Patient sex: M
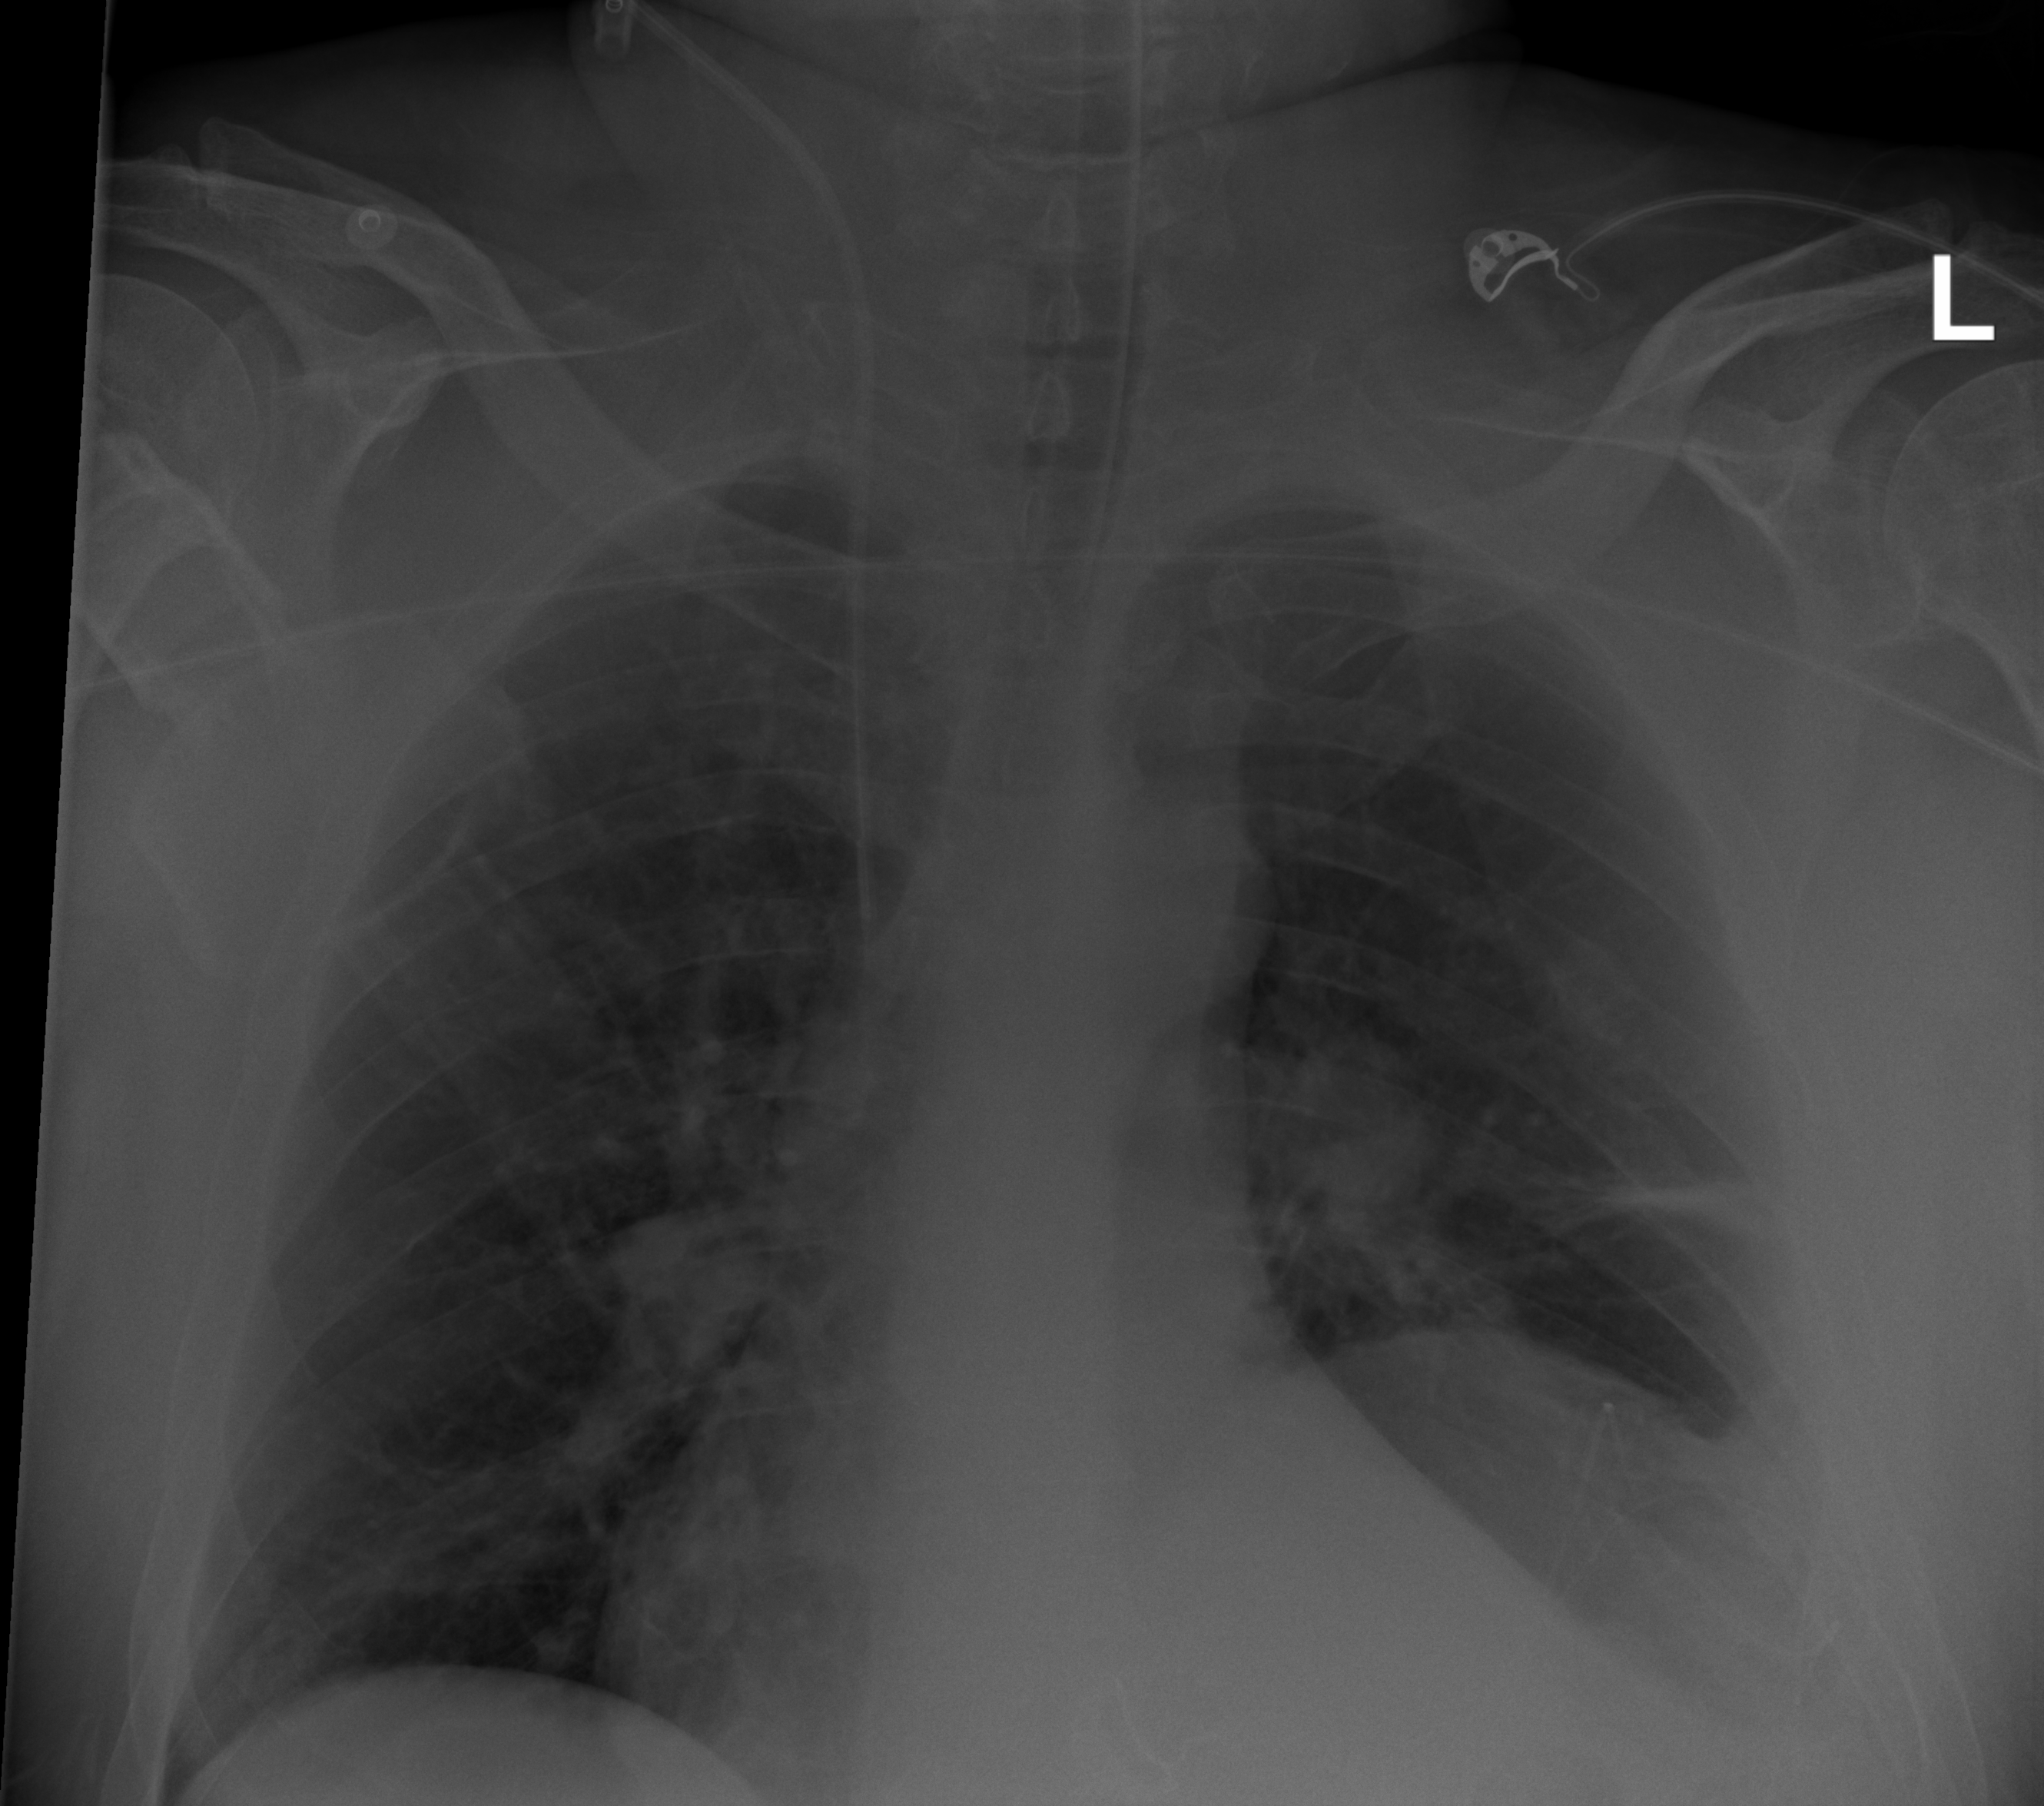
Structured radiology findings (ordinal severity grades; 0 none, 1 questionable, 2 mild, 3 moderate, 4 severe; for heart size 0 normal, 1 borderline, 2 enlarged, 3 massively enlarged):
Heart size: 1
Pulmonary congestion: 0
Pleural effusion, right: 0
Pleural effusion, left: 2
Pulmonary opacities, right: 0
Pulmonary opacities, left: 0
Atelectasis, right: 0
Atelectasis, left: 2